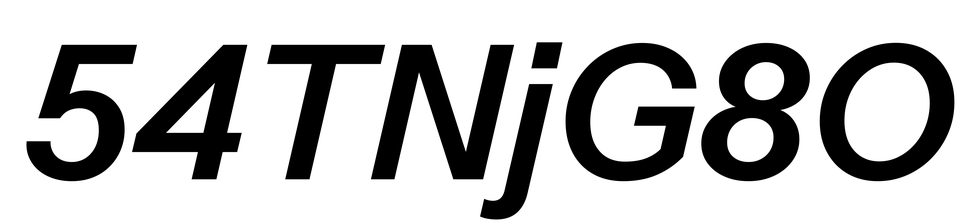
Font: InstrumentSans-Italic_SemiBold_Italic